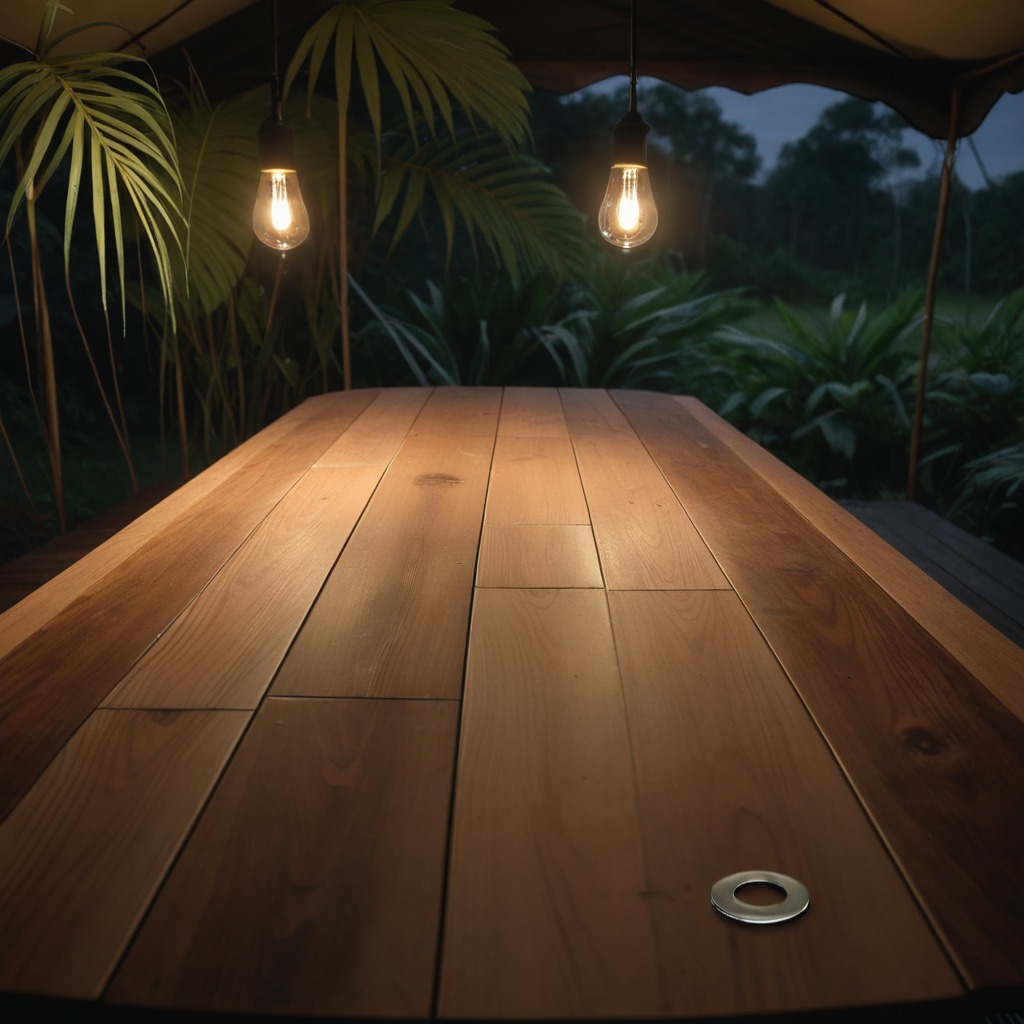
A flat metal washer lies on the wooden table inside a jungle field workshop tent at night.